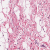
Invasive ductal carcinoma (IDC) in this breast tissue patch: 0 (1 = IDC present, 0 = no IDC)